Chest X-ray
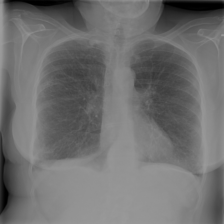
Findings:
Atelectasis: negative
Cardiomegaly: negative
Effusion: negative
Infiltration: negative
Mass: negative
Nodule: negative
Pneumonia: negative
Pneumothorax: negative
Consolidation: negative
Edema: negative
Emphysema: negative
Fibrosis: negative
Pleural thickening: positive
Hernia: negative